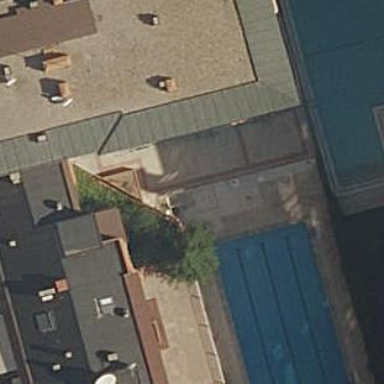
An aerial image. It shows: Swimming pool located in leisure land.